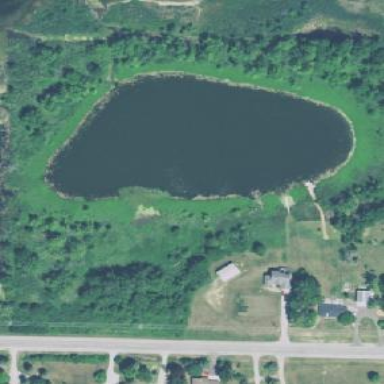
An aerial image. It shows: Serene pond surrounded by nature.